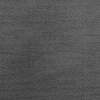
Atmospheric dust classification: dusty